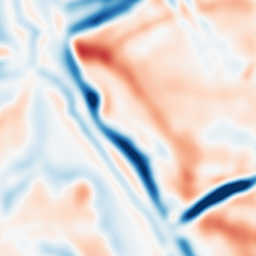
Category: multiscale
Decomposition family: dog
Decomposition parameters: sigma_low: 5
sigma_high: 5
Upsampling method: regularized
Upsampling parameters: scale: 4
lambda_reg: 0.01
Upsampling scale: 4